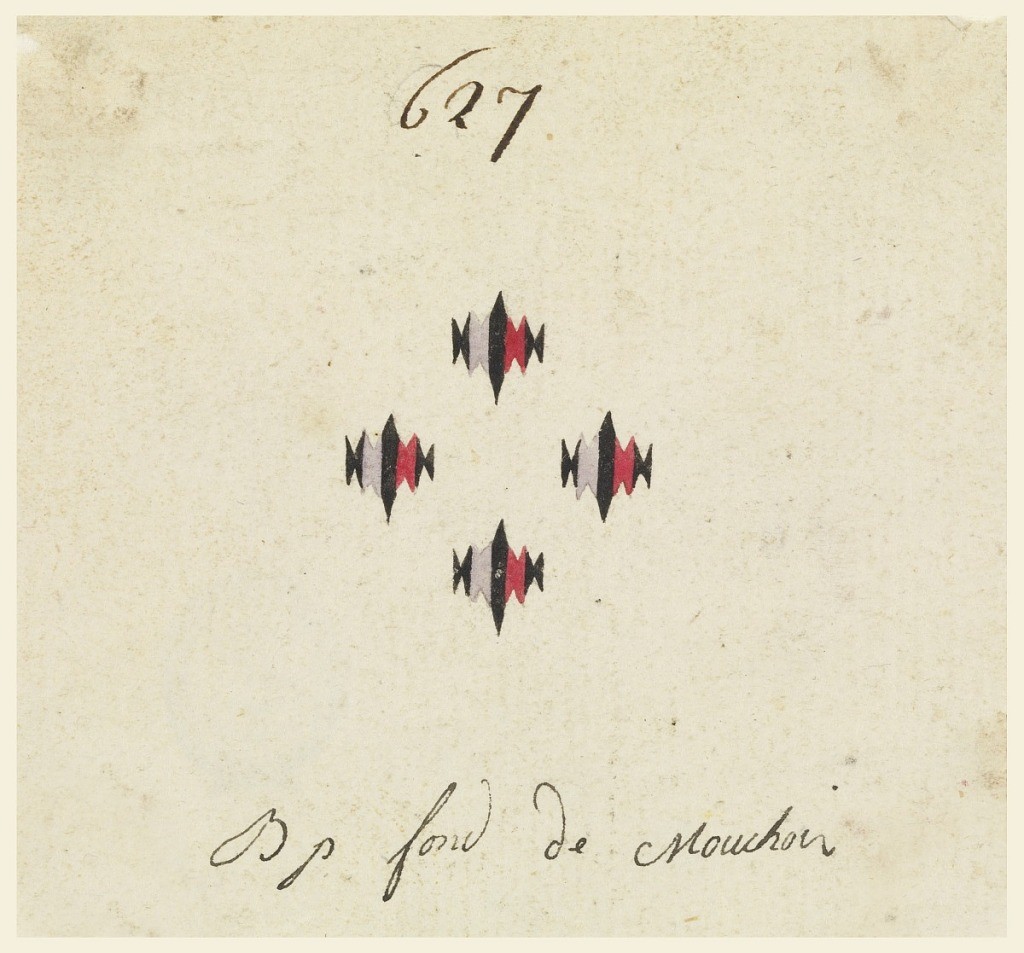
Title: Design for the printed center field of a handkerchief
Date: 1775–1800
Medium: Brush and lilac, red, black gouache, graphite on paper
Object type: Drawing
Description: Four lozenges with zig-zag outlines are shown disposed in three staggered rows.